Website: lowes
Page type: cart
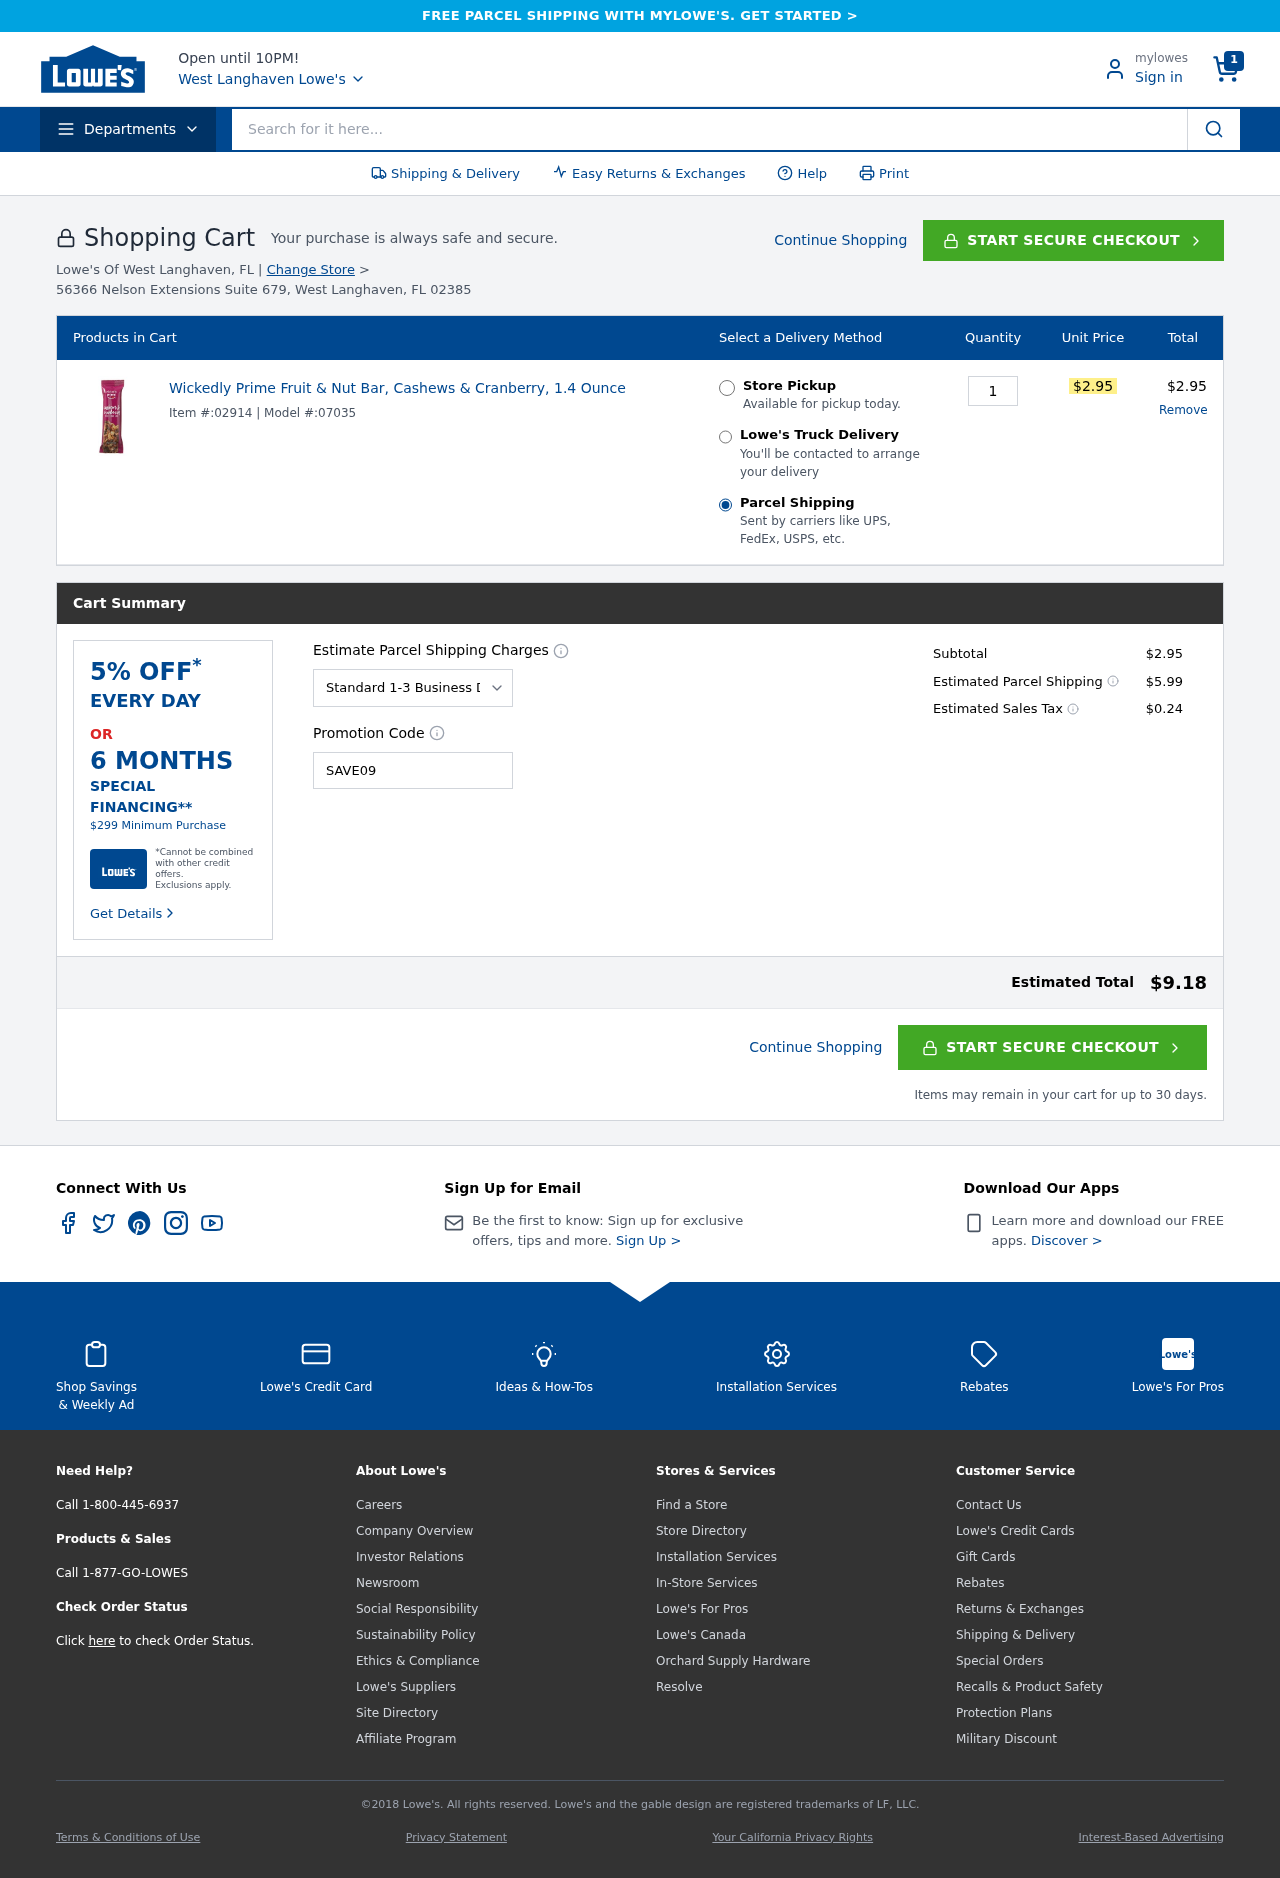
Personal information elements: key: PII_CITY
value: Langhaven
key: PII_CITY
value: West Langhaven
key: PII_POSTCODE
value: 02385
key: PII_PROMO_CODE
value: SAVE09
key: PII_STREET
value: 56366 Nelson Extensions Suite 679
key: PII_STATE_ABBR
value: FL
Product elements: key: PRODUCT1_NAME
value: Wickedly Prime Fruit & Nut Bar, Cashews & Cranberry, 1.4 Ounce
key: PRODUCT1_PRICE
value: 2.95
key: PRODUCT1_QUANTITY
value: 1
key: PRODUCT1_MODEL
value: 07035
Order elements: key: ORDER_NUM_ITEMS
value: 1
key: ORDER_ITEM_ID
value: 02914
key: ORDER_LINE_TOTAL
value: $2.95
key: ORDER_SUBTOTAL
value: $2.95
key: ORDER_SHIPPING_COST
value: $5.99
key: ORDER_TAX
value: $0.24
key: ORDER_TOTAL
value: $9.18
Search elements: key: HEADER_SEARCH
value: Search for it here...